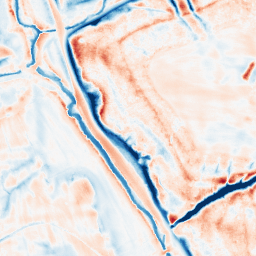
Category: trend_removal
Decomposition family: local_polynomial
Decomposition parameters: window_size: 21
degree: 1
Upsampling method: sinc_blackman
Upsampling parameters: scale: 2
kernel_size: 16
Upsampling scale: 2